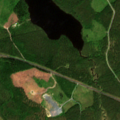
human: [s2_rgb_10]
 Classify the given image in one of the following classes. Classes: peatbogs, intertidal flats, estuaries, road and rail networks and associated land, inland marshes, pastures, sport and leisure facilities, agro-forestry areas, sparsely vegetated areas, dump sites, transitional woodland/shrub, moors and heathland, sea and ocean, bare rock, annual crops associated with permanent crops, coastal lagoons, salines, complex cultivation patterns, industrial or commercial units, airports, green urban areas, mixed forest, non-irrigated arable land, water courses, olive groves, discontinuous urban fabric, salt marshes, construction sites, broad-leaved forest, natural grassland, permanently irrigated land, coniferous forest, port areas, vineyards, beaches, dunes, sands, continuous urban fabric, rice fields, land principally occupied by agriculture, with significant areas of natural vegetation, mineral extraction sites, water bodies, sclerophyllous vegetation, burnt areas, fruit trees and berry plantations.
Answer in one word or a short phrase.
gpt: coniferous forest, water bodies